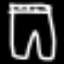
Label: pants